Field crop: tomato
Growth stage: 1
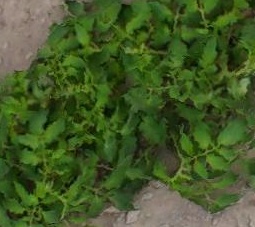
Species: tomato